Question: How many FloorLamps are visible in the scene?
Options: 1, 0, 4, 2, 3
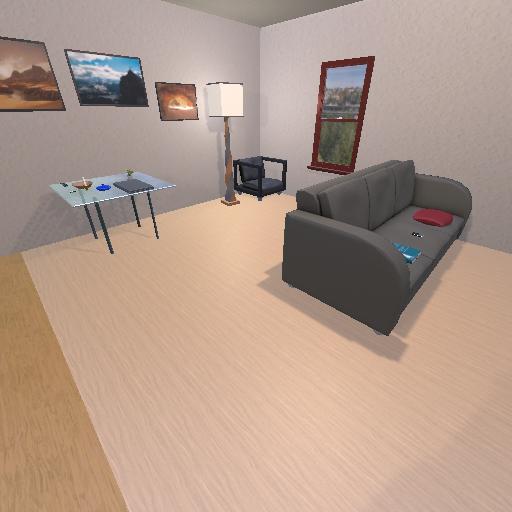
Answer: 1